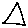
Label: triangle